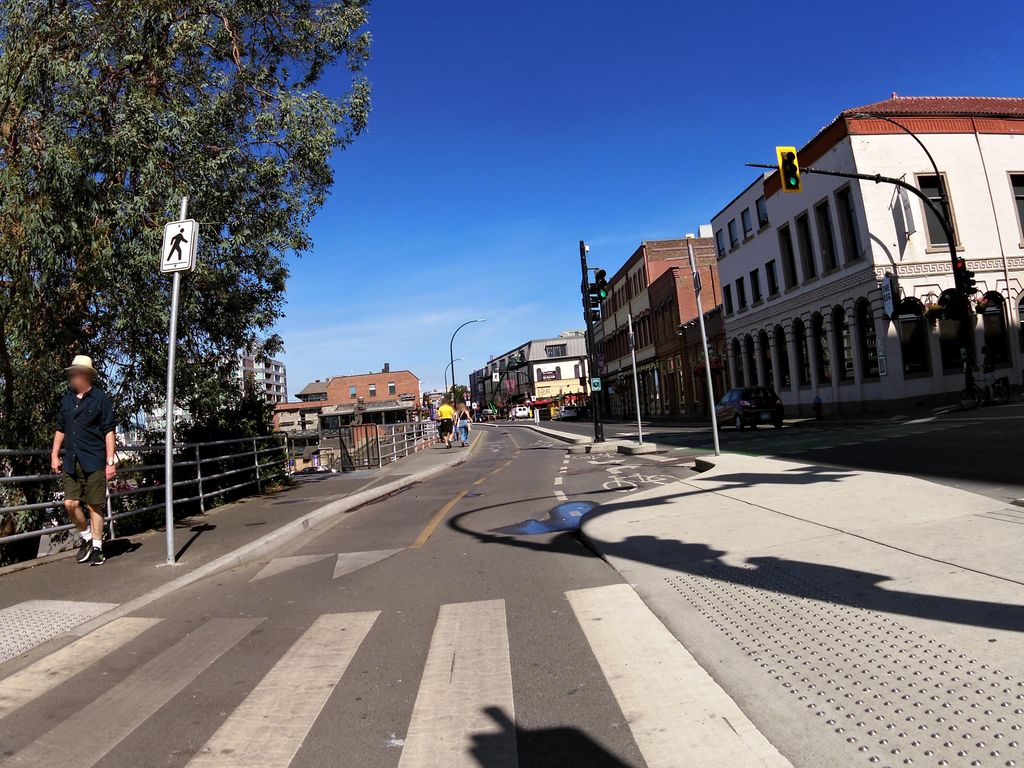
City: victoria